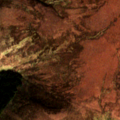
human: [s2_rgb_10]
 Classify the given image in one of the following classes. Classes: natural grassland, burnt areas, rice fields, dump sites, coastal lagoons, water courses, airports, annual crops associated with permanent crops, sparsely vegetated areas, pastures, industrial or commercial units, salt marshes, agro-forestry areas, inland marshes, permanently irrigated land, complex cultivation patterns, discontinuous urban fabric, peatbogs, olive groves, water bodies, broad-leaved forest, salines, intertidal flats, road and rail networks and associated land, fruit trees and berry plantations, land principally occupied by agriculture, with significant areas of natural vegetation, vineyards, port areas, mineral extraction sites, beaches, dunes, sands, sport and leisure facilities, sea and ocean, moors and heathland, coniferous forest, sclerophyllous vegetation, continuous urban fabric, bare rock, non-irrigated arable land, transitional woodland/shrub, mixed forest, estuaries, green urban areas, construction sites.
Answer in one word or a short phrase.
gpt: coniferous forest, moors and heathland, peatbogs